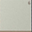
Piece: xx